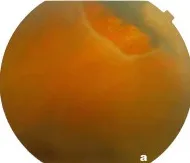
Colour images of the retina before and after operation. (a and b) Giant retinal tear with shallow detached retina involving the macula in the right eye.
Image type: ophthalmic_imaging (fundus_photograph)